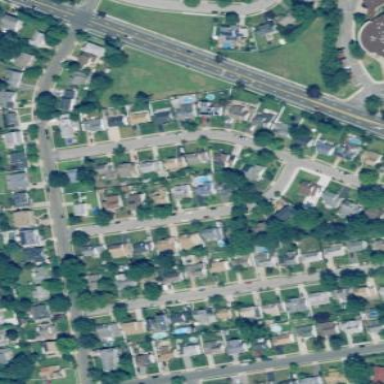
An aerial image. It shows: Residential area composed of single-family homes.